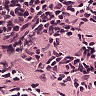
Metastatic tissue present: no